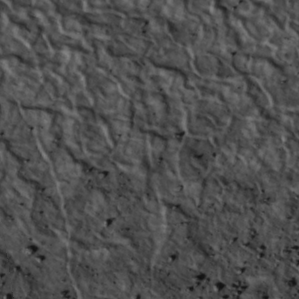
Label: non_frost